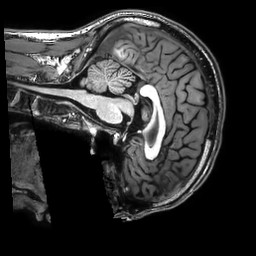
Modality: T1w
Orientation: sagittal
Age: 31
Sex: male
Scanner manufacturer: philips
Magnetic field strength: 3 T
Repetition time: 0.008144 s
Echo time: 0.003742 s